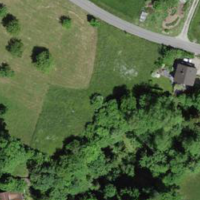
EUNIS habitat code: 52
Species observed at this site:
Lonicera acuminata